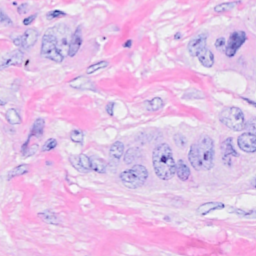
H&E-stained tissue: Breast